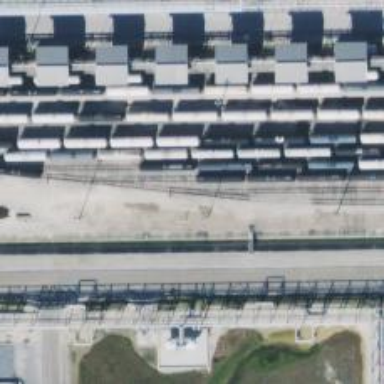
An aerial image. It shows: Rail spur service.